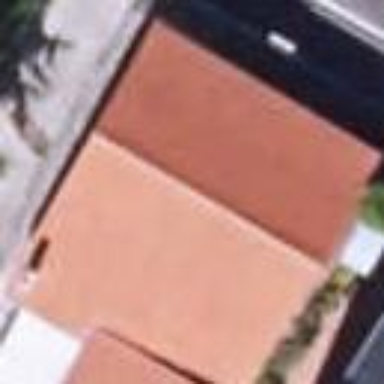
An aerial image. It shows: Simple house.